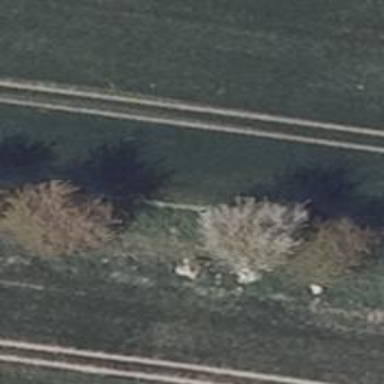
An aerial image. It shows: Row of deciduous broadleaved trees.